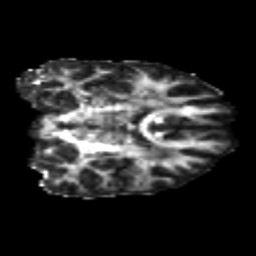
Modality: FA
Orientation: coronal
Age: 21
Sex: female
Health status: healthy
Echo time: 0.074 s